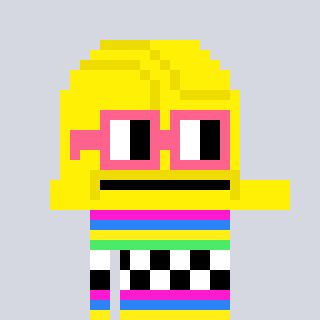
a pixel art character with square pink glasses, a construction helmet-shaped head and a grayscale-colored body on a cool background